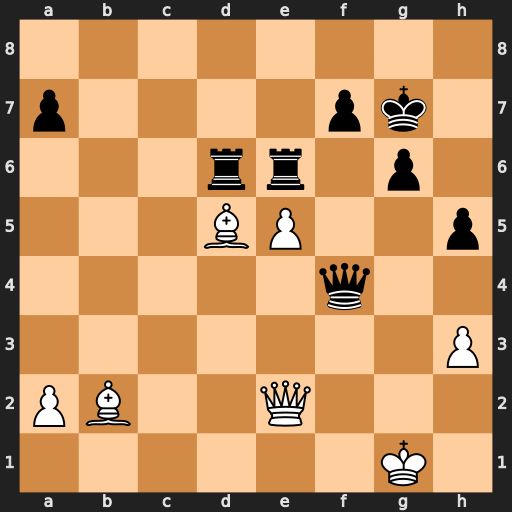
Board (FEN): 8/p4pk1/3rr1p1/3BP2p/5q2/7P/PB2Q3/6K1
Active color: w
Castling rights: -
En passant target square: -
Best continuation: exd6+ Kh7 Bxe6